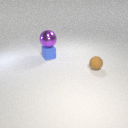
small blue rubber cube below large purple metal sphere